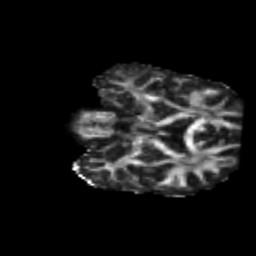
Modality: FA
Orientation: coronal
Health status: ill
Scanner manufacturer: siemens
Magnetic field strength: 3 T
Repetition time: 6.8 s
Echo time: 0.097 s